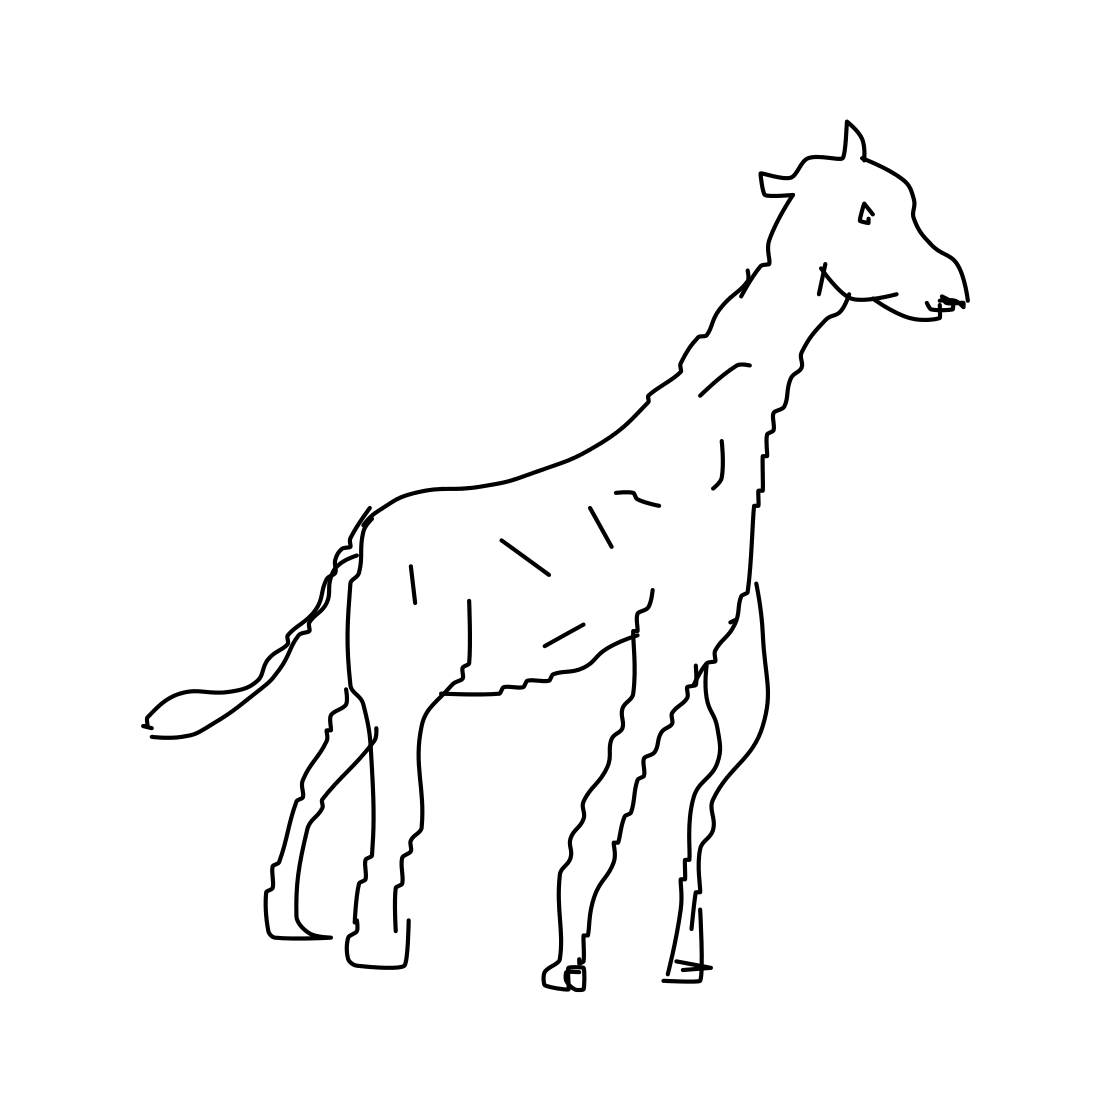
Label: giraffe